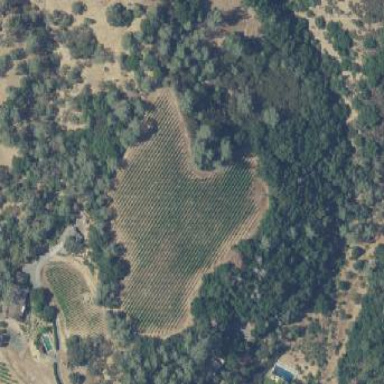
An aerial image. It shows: Vineyard with grape crops.